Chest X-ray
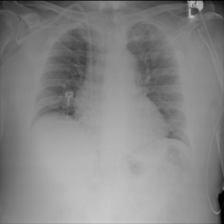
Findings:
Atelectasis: negative
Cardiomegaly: negative
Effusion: negative
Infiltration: negative
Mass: negative
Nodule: negative
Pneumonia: negative
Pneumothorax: negative
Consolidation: negative
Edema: negative
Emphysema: negative
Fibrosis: negative
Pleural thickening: negative
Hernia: negative